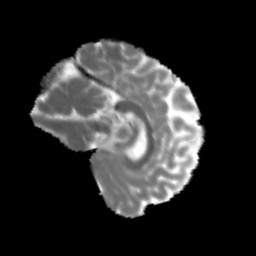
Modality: MD
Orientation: sagittal
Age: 47
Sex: male
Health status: healthy
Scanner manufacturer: siemens
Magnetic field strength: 3 T
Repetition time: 3.6 s
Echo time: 0.092 s